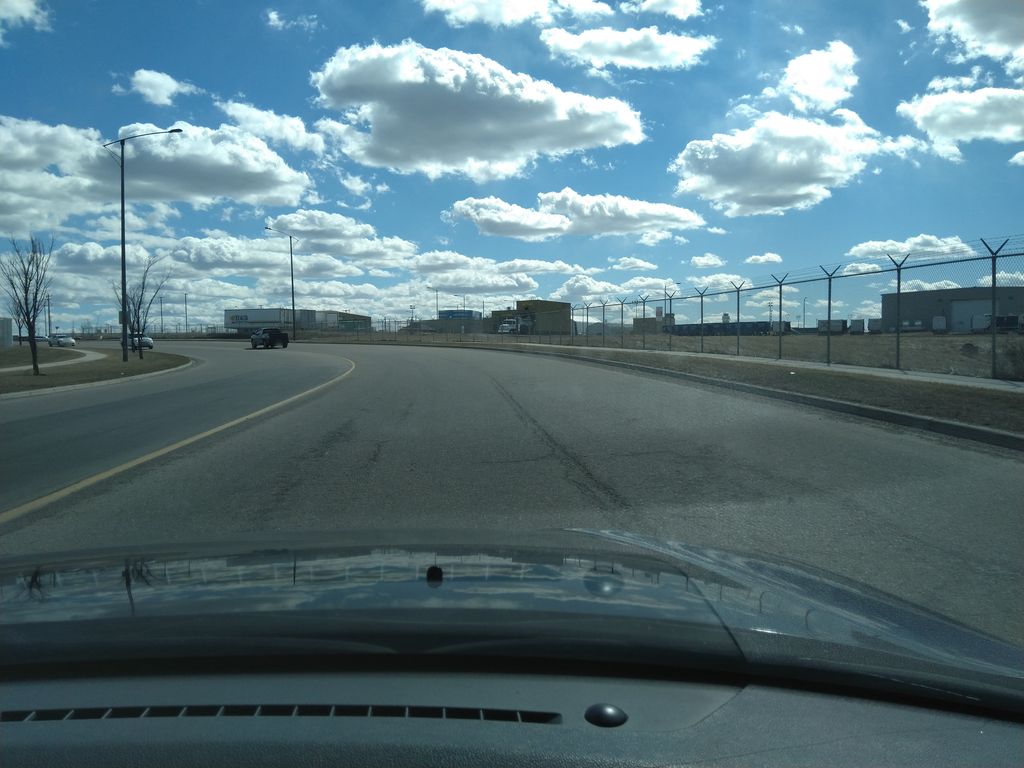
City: calgary